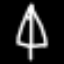
Label: leaf